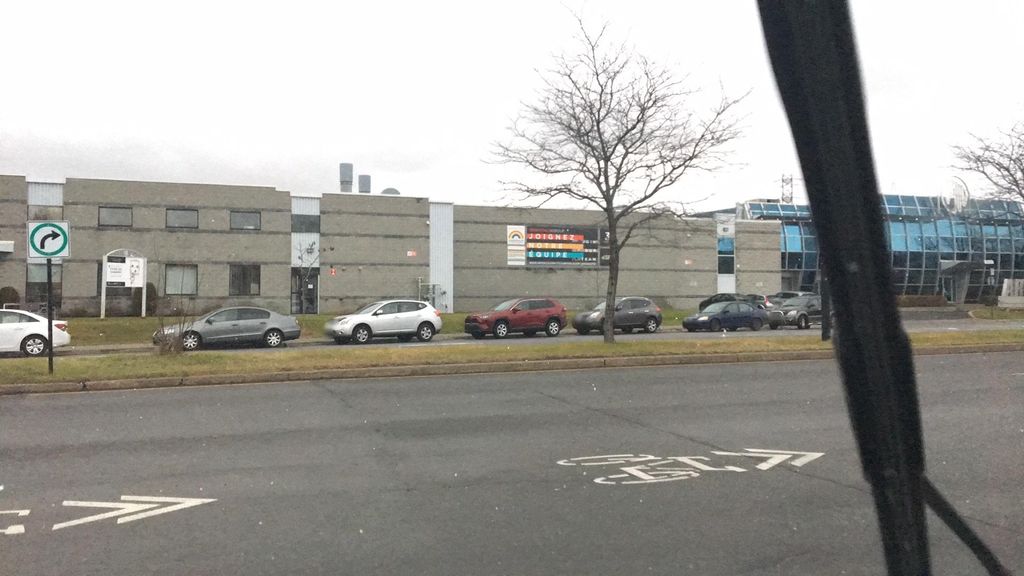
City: montreal